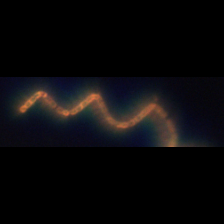
Taxon: Chaetoceros
Group: Diatoms